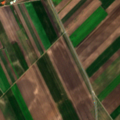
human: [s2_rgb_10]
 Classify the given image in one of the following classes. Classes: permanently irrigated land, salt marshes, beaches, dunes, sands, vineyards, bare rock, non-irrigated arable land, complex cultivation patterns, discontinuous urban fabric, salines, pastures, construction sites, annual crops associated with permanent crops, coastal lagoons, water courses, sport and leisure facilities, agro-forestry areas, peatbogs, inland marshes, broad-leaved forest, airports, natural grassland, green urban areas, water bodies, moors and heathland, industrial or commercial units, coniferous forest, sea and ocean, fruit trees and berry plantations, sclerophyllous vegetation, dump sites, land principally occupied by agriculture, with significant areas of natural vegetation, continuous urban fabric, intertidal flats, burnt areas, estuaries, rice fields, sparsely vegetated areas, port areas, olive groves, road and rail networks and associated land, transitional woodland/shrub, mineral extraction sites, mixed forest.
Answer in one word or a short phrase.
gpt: non-irrigated arable land